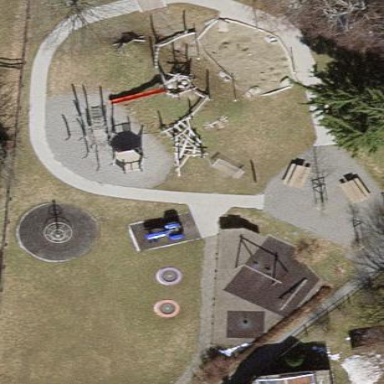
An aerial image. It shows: Playground area for leisure activities on the land.